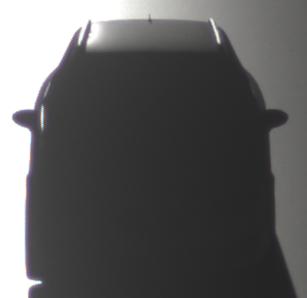
Make: SEAT
Model: Exeo ST 1.6
Detailed model: Exeo (3R) ST
Model produced from: 2010/05
Model produced until: 2010/08
Doors: 5
Color: white
Road condition: wet road
Daytime: sunrise or sunset
Contrast: low contrast